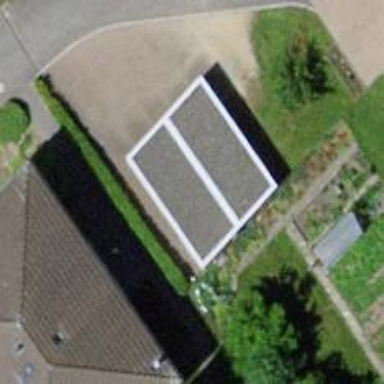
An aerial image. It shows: Garage.